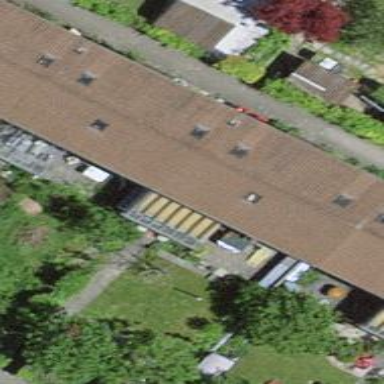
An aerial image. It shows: Terrace building.